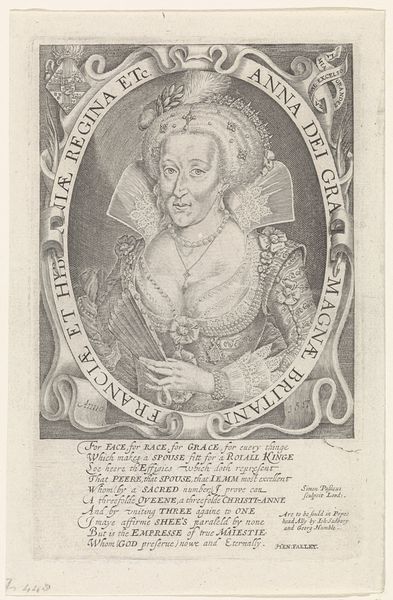
Titel: Busteportret van Anna van Denemarken, koningin van Engeland
Künstler: Simon van de Passe
Standort: Amsterdam
Institution: Rijksmuseum
Schlagwörter: crown, fancy, hands, white, black, dress, france, hair, lady, portrait, woman, print, frau, greek, noble, ribbon, black and white, frame, etching, cross, necklace, writing, italy, royal, renaissance, britain, england, english, pearls, stamp, druck, rich, latin, zeichnung, words, europe, wig, sign, bosom, cleavage, jewelry, queen, fan, dame, victoria, radierung, headress, scotland, anna, boobs, great britain, grace, königin, lithografie, britannia, dei, heraldics, regina, dei gra, magna, magnae, etc, groß britannien, pp